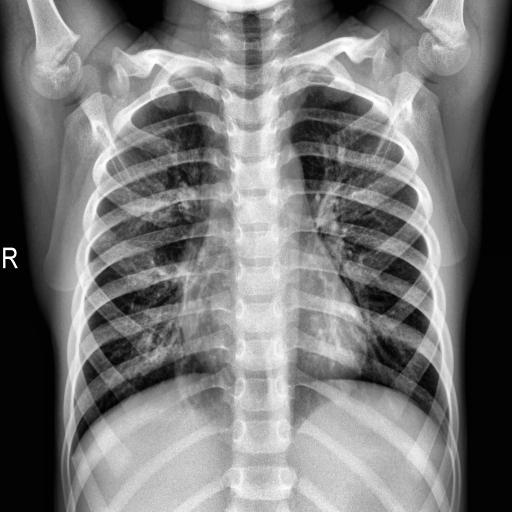
Finding: NORMAL